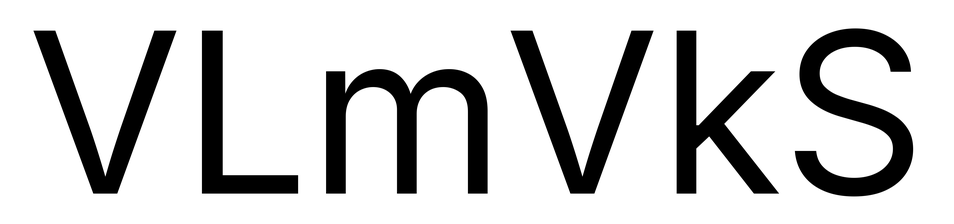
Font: Inter_Regular